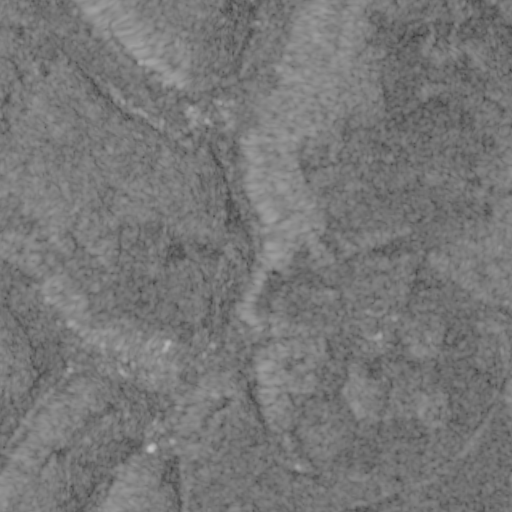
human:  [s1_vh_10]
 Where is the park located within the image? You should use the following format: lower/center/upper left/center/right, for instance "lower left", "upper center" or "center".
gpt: The park is located in the lower left of the image.
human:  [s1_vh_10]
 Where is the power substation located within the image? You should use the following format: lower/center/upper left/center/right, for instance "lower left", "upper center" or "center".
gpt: The power substation is located in the upper left of the image.
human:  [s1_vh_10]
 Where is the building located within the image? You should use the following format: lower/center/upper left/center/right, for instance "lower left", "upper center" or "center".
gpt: There is no building in the image.

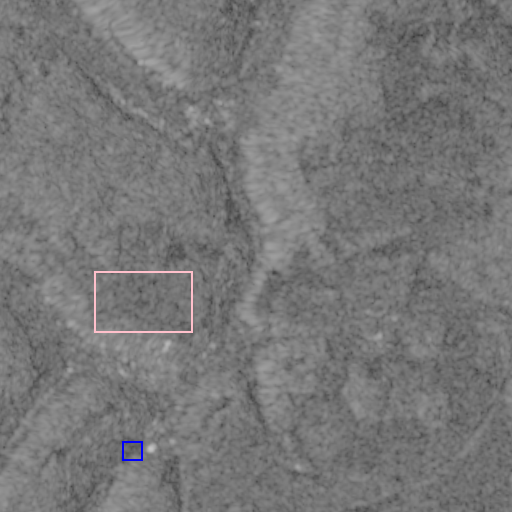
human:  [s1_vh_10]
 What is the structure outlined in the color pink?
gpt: The structure outlined in pink is a crop field.
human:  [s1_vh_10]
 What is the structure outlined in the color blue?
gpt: The structure outlined in blue is a park.
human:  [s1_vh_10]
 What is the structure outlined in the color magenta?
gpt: There is no magenta outline.